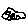
Label: car